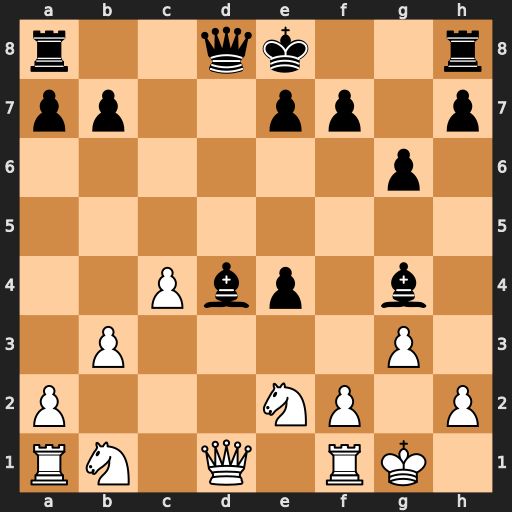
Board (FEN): r2qk2r/pp2pp1p/6p1/8/2Pbp1b1/1P4P1/P3NP1P/RN1Q1RK1
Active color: w
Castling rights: kq
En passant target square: -
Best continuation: Qxd4 Qxd4 Nxd4